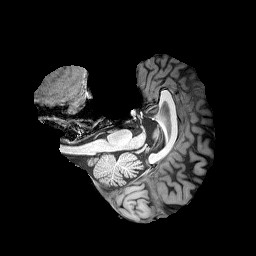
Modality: T1w
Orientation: axial
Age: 45
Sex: male
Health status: healthy